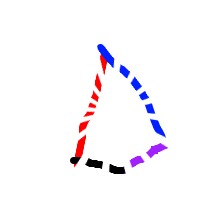
Shape: kite